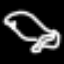
Label: frog